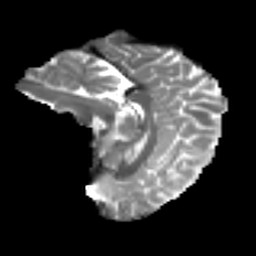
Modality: T2w
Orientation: sagittal
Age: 30
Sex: female
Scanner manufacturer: ge
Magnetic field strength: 3 T
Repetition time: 7.8 s
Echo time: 0.0606 s